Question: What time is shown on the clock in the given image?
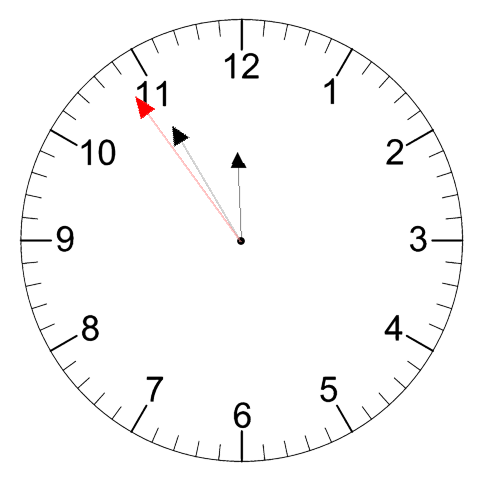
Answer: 11:54:54